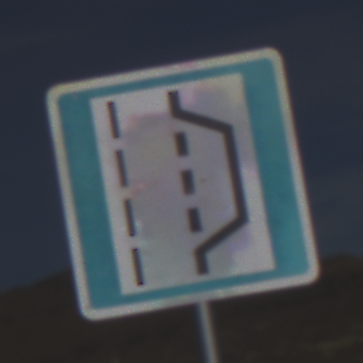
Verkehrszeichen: NothalteUndPannenbucht
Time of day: MorningAfternoon
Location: Outdoor (Nature)
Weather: PartlyCloudy
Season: NotSpecified
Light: Natural